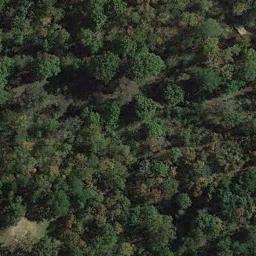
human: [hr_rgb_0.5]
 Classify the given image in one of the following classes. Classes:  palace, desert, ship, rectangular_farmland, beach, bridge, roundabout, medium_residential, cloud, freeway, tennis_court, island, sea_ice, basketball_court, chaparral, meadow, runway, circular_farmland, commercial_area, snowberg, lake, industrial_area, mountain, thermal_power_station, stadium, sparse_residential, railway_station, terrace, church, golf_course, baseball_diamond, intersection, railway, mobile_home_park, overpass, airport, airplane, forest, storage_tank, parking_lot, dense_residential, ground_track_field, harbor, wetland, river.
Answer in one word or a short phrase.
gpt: forest